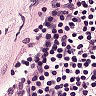
Metastatic tissue present: no